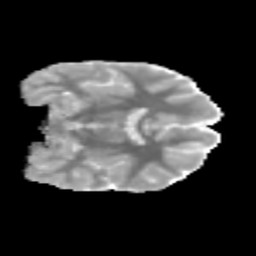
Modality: MD
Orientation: coronal
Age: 11
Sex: female
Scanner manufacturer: siemens
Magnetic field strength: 3 T
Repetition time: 3.8 s
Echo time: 0.07 s